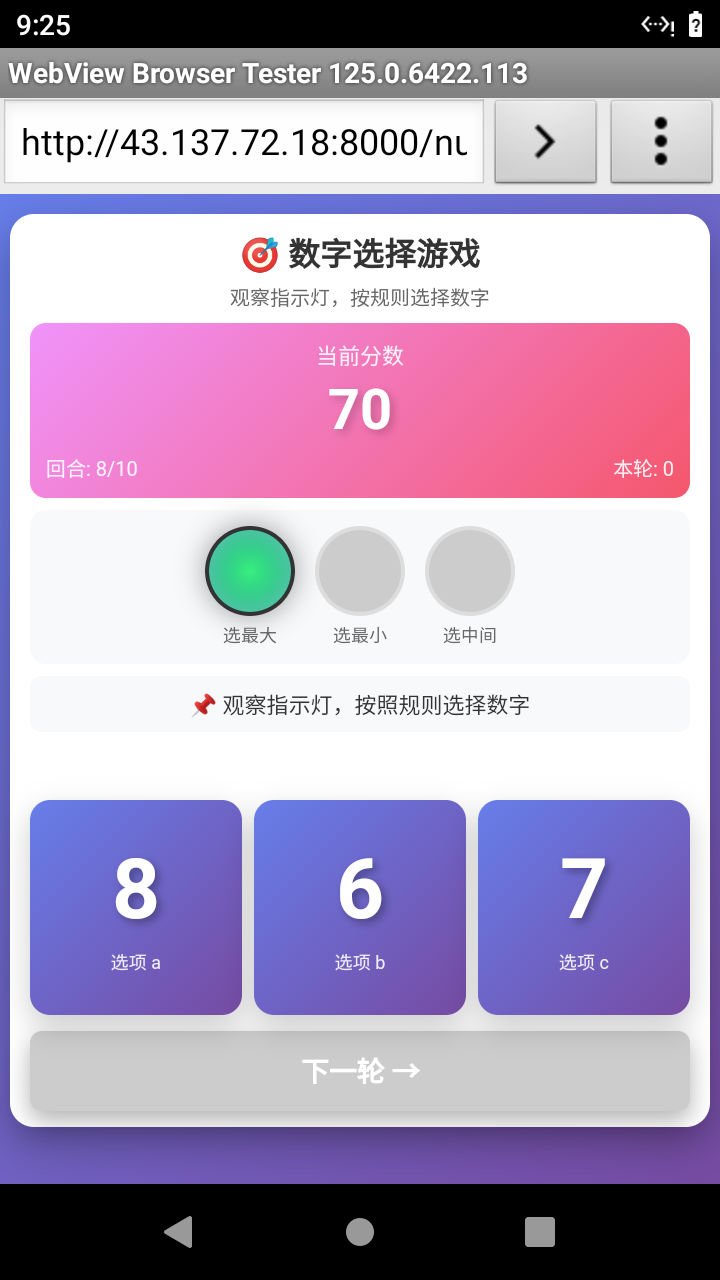

Select the correct number based on the traffic light color.
Answer: 0